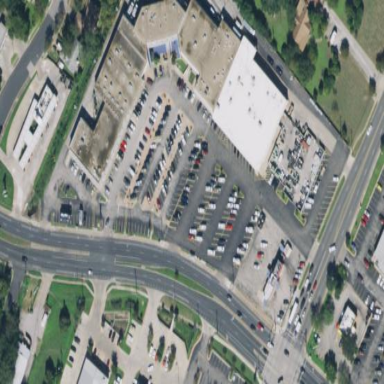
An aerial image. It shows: Retail area.